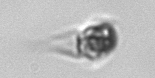
Label: Mesodinium